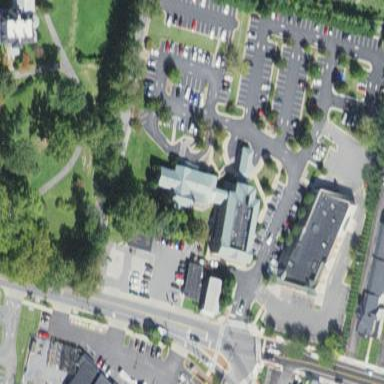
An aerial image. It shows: Clinic building offering healthcare services.